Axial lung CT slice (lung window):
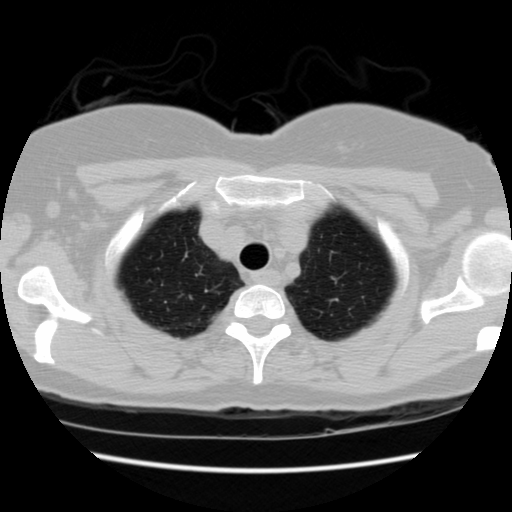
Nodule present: no